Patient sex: M
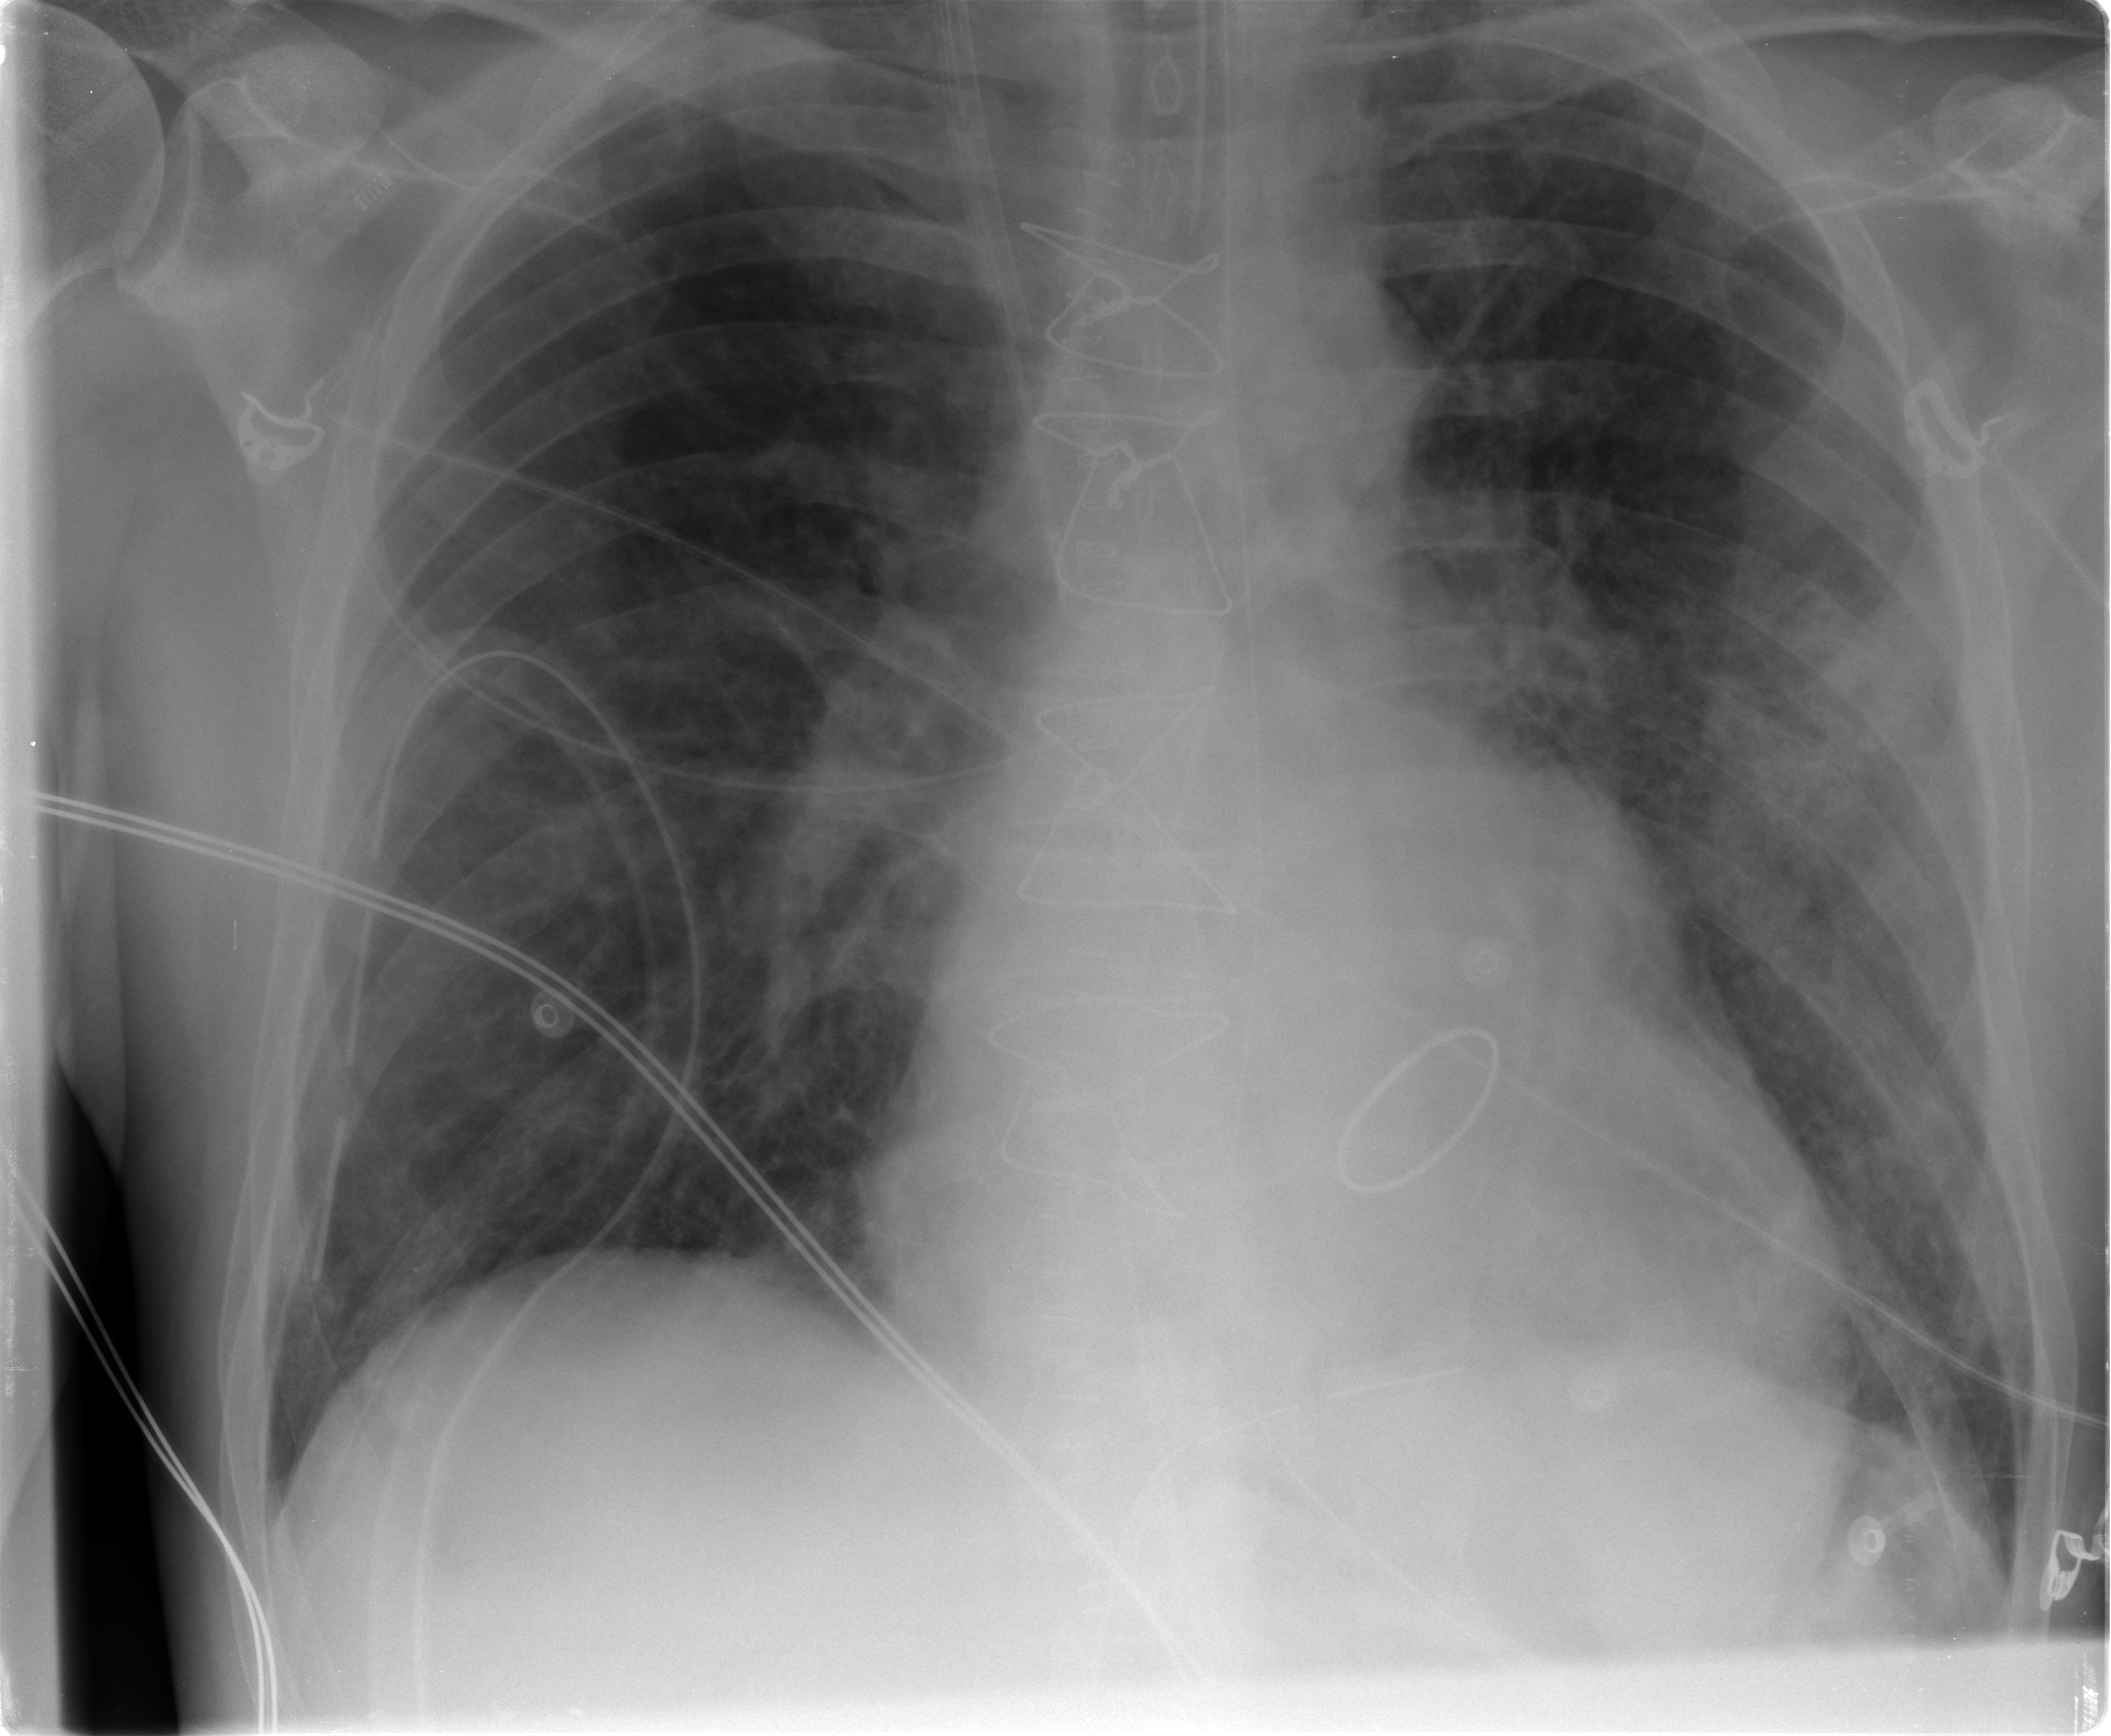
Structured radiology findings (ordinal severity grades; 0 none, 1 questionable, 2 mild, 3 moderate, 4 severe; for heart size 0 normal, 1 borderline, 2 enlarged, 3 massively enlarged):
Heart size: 2
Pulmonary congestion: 2
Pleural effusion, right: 0
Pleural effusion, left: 0
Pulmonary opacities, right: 1
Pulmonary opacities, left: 2
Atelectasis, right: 2
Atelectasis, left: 3